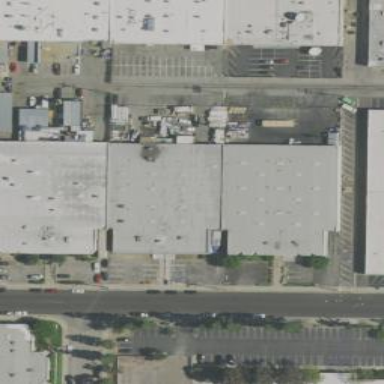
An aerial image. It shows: Industrial building.